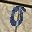
Label: 0